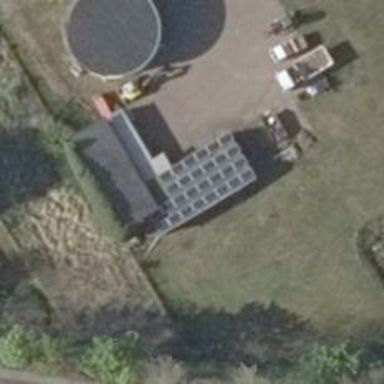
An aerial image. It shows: Small solar photovoltaic panel used as generator to produce electricity.